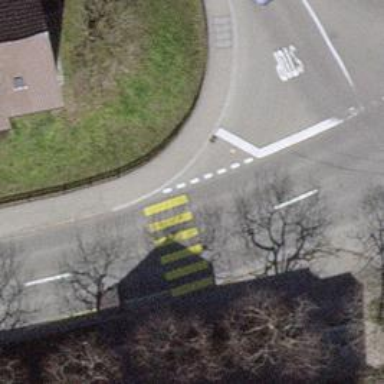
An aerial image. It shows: Uncontrolled crossing on the road.